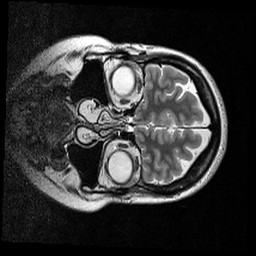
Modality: T2w
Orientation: coronal
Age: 35
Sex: female
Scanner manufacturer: siemens
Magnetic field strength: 3 T
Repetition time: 7 s
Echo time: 0.085 s